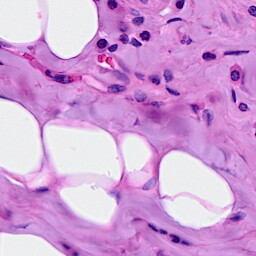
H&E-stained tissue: Breast